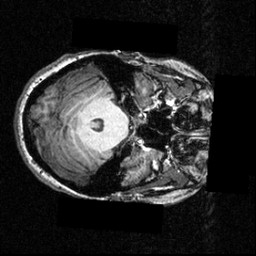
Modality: T1w
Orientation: axial
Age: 23
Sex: female
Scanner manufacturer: siemens
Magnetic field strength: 3.951 T
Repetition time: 1.5 s
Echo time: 0.00335 s